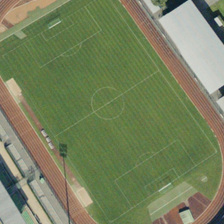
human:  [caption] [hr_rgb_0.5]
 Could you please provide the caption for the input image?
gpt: a football field is in a playground .

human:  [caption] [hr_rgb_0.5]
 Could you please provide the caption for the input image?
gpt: a football field is in a playground .

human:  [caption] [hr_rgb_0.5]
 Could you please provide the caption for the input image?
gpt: a football field is in a playground .

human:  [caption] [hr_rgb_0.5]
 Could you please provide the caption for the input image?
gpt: a football field is in a playground .

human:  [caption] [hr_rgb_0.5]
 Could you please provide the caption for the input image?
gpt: a football field is in a playground .